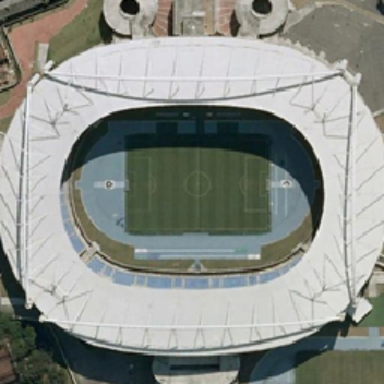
The football ground is at the center of a grey stadium in the shape of a ring runway .